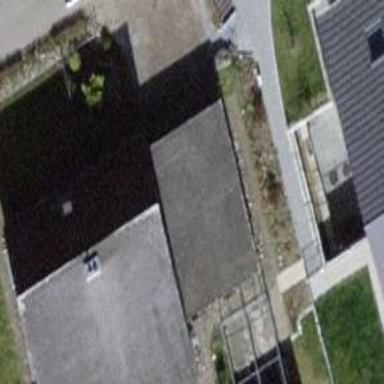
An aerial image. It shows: Garage.